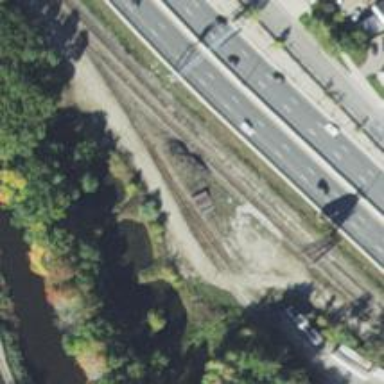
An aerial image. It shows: Railway siding for service.